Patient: sex F, age 59
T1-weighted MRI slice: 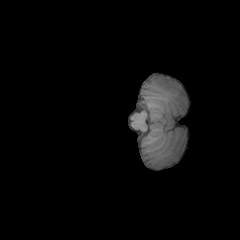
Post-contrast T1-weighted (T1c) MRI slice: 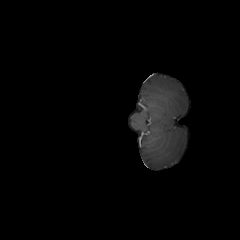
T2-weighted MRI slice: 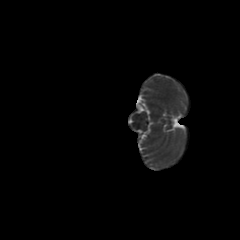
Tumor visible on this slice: no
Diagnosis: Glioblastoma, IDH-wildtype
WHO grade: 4